Aerial crown-view tile of a tropical tree (Barro Colorado Island, Panama), acquired 20250715:
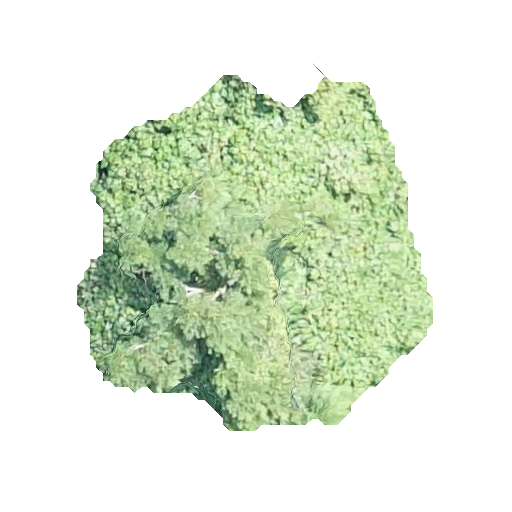
Species: Jacaranda copaia
GBIF accepted scientific name: Jacaranda copaia
Crown area: 139.196 m²